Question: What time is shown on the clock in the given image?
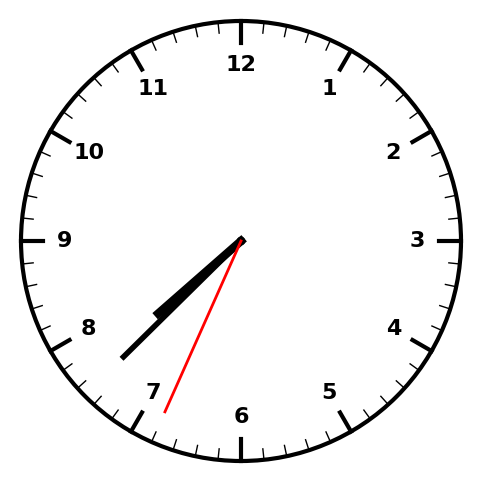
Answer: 07:37:34